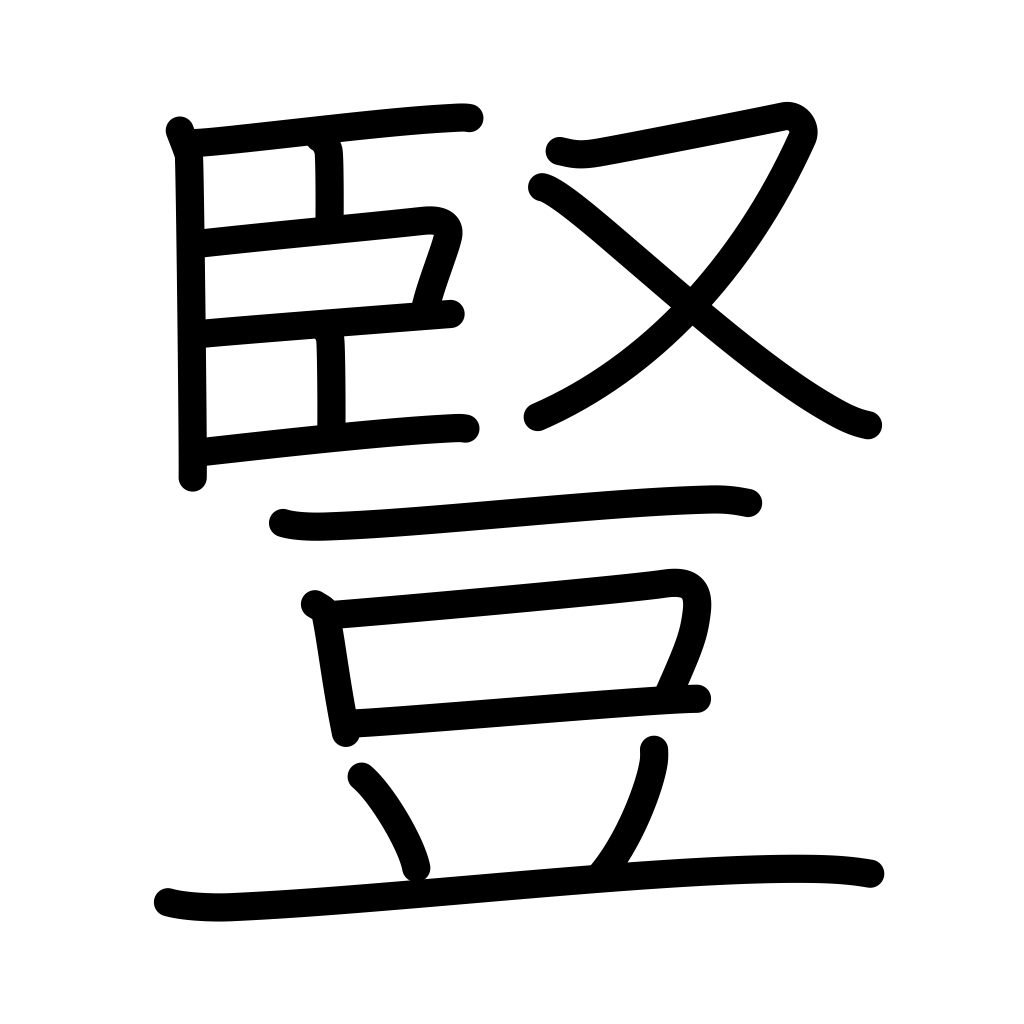
Meaning: vertical, child